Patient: sex F, age 71
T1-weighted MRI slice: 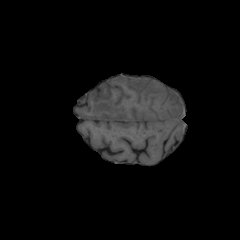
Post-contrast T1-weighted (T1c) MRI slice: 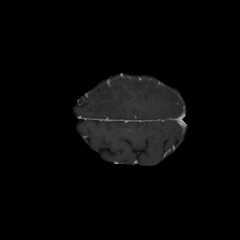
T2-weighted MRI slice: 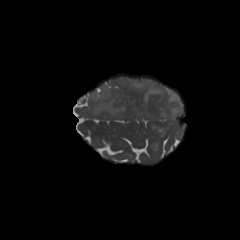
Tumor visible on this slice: yes
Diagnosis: Glioblastoma, IDH-wildtype
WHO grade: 4